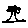
Label: tree